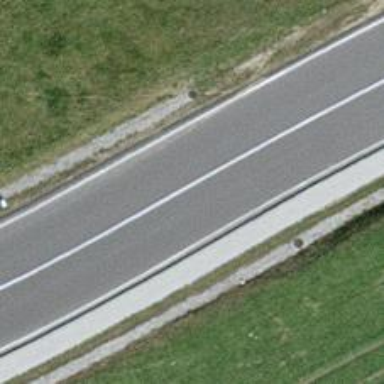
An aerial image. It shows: Secondary road.